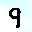
Label: 9